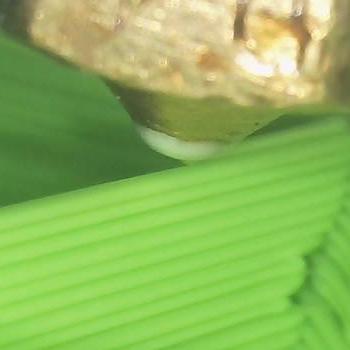
Flow rate: 39%